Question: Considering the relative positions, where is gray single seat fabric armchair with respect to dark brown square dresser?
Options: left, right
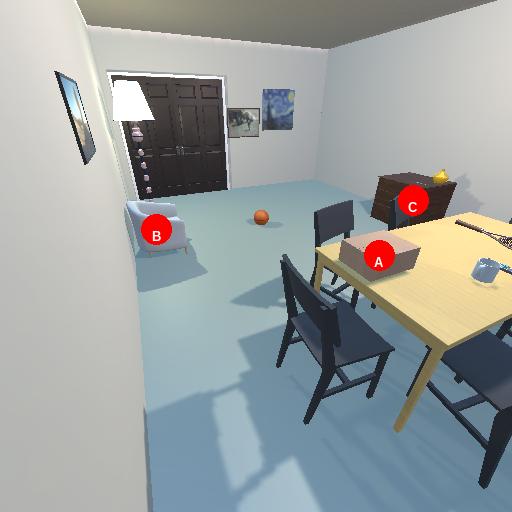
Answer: left